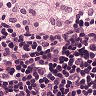
Metastatic tissue present: no